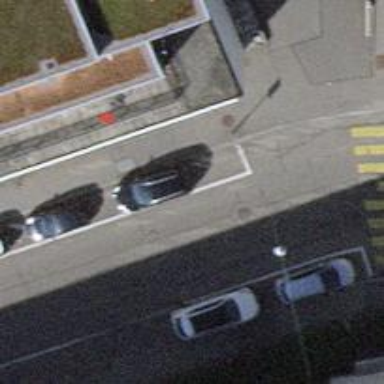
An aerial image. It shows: Parking lane with asphalt surface.